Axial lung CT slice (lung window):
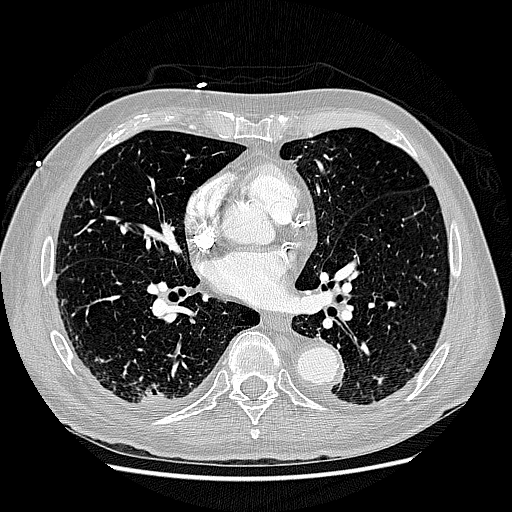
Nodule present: no